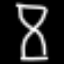
Label: hourglass